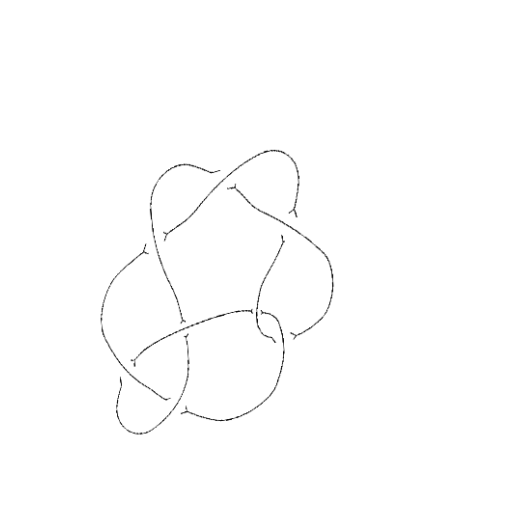
Crossing number: 8